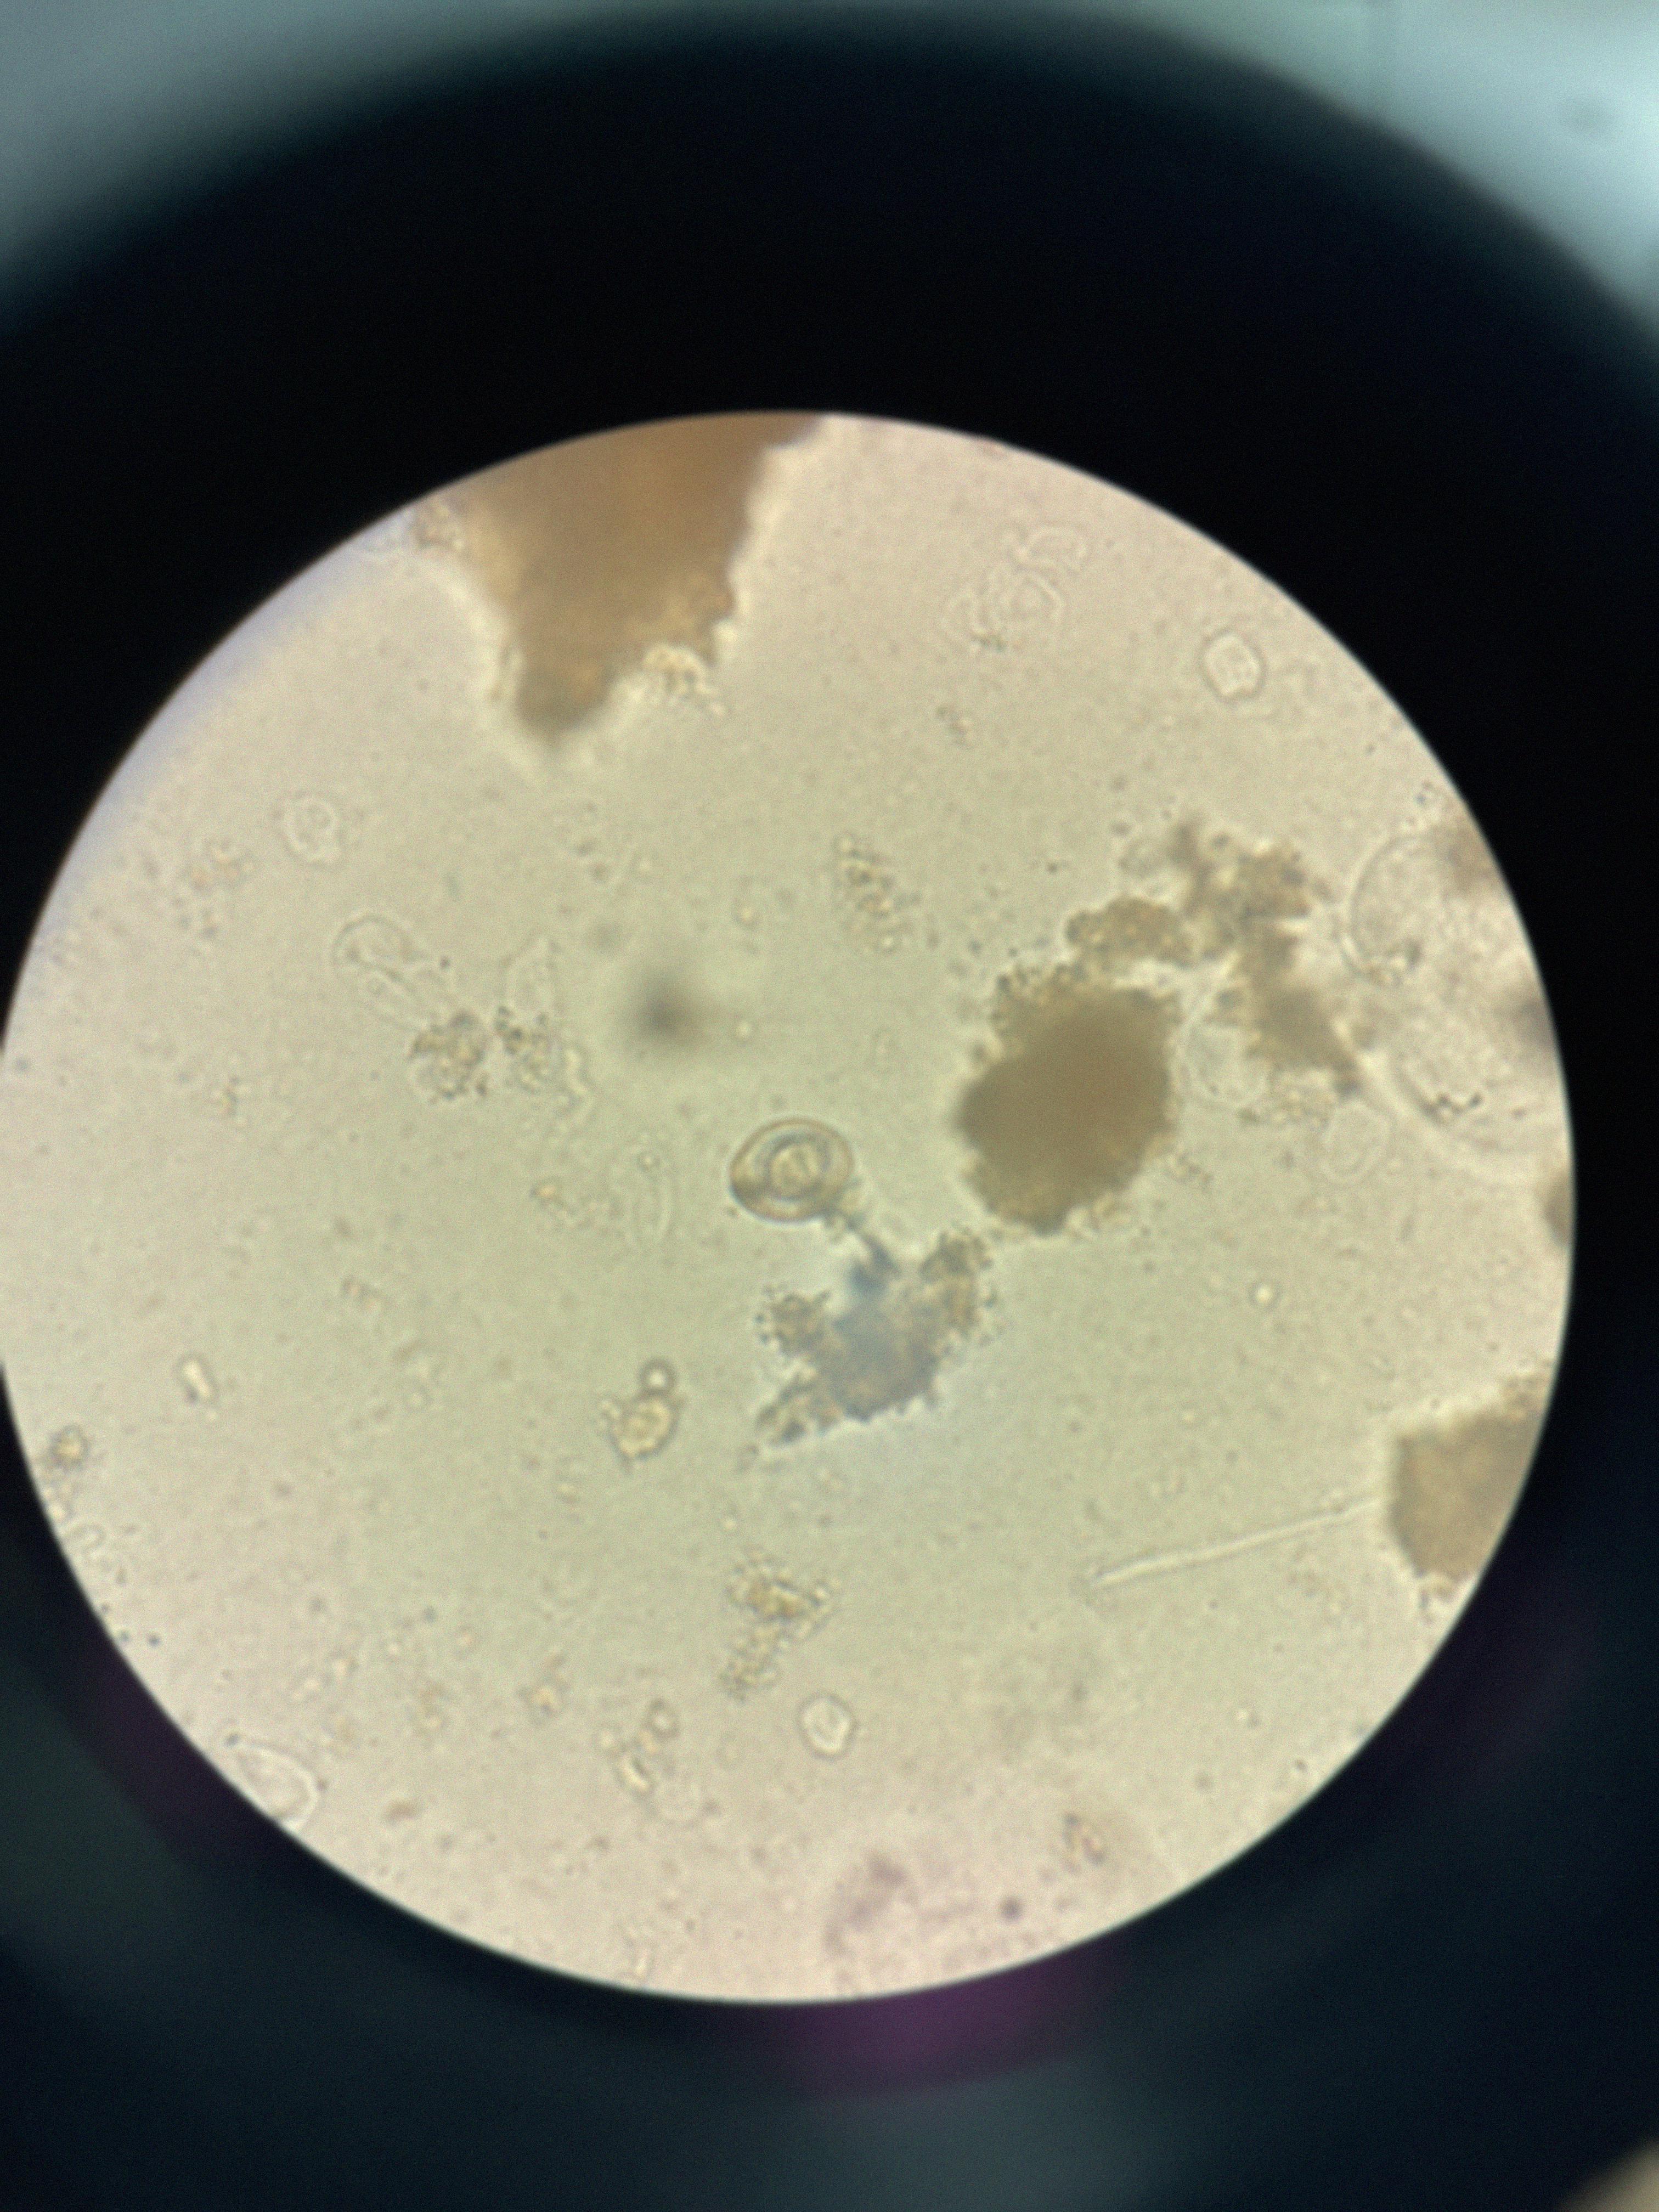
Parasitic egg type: Hymenolepis nana